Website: macys
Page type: customer-info-address
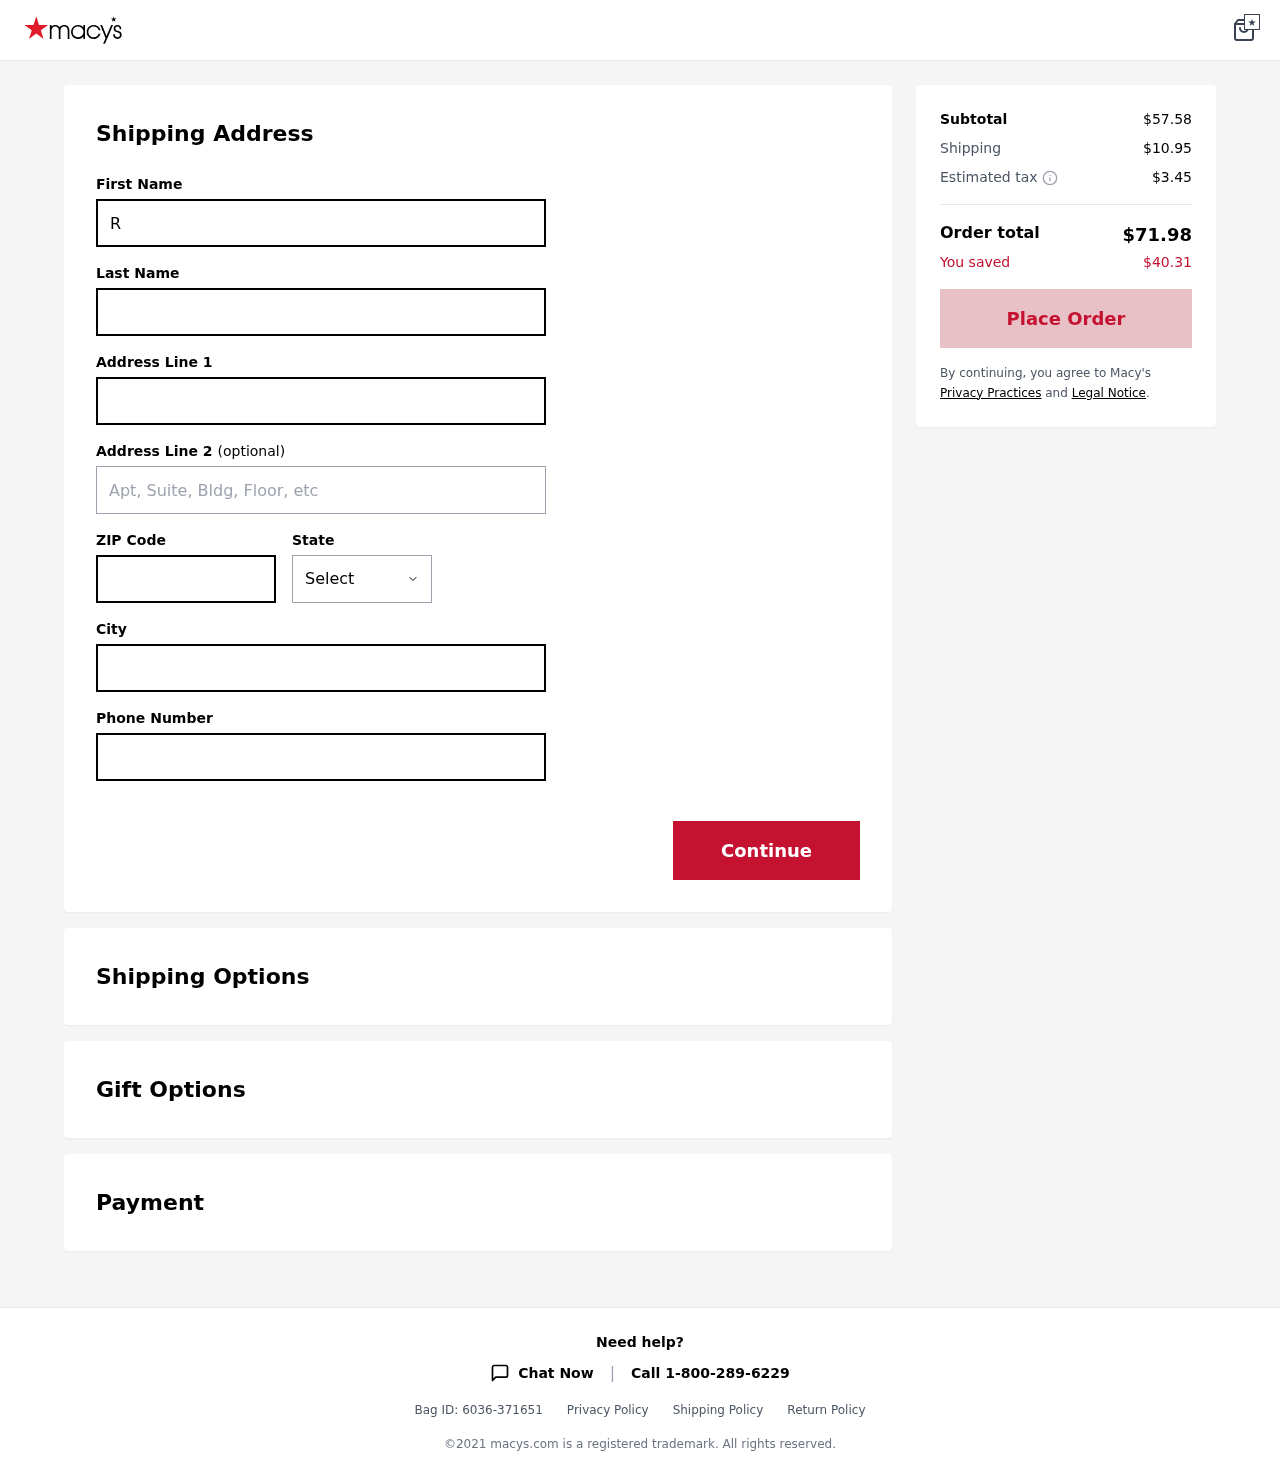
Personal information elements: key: PII_CITY
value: Lake Victoriamouth
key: PII_FIRSTNAME
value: Ryan
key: PII_LASTNAME
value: Holmes
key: PII_PHONE
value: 2023920865
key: PII_POSTCODE
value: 77287
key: PII_STATE
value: Washington
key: PII_STREET
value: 5152 Carter Harbor
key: PII_STREET2
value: Suite 712
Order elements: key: ORDER_SUBTOTAL
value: $57.58
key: ORDER_SHIPPING_COST
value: $10.95
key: ORDER_TAX
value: $3.45
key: ORDER_TOTAL
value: $71.98
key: ORDER_SAVINGS
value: $40.31